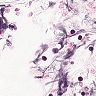
Metastatic tissue present: no